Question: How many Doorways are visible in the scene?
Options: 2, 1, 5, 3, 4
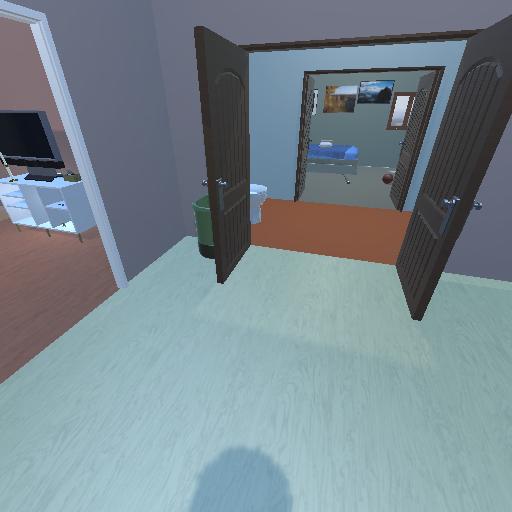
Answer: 2